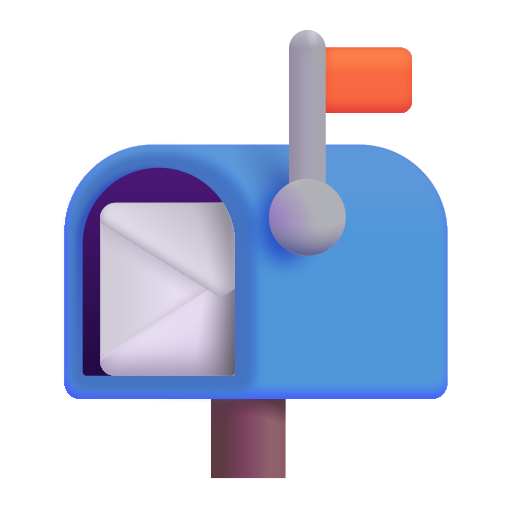
open mailbox with raised flag color